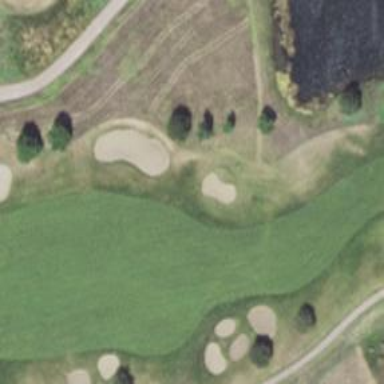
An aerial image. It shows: View of golf hole.